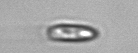
Label: Chrysochromulina